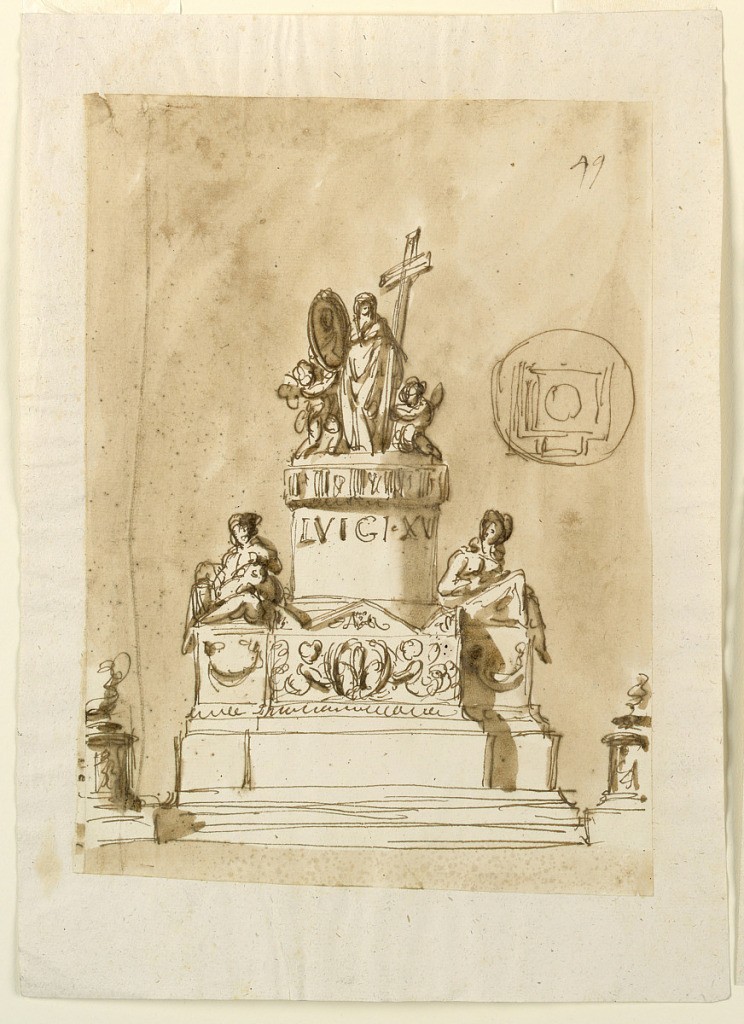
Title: Funeral Decorations for King Louis XVI of France
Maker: Giuseppe Barberi, Italian, 1746–1809
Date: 1793
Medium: Pen and brown ink, brush and brown wash on lined off-white laid paper
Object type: Drawing
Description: A variation of 1938-88-1309. At the corners of the steps are the relevant motifs 1938-88-1315. The pedestal stands on top of the steps. The base below the mouldings, is heightened. The decoration of the front of the sarcophagus is a variation of that 1938-88-1297, a fleur-de-lis being inside the wreath. The decoration of the upper panels of the lateral parts, the figures sitting upon them and the entire upper part are variations of 1938-88-1315. At right is the sketched plan.